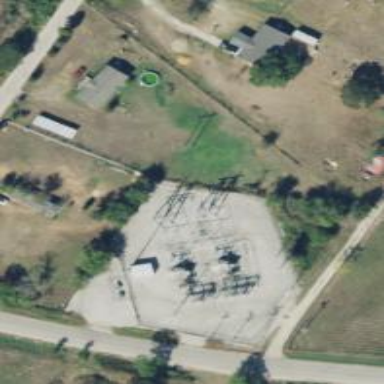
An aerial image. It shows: Switch used for power control.